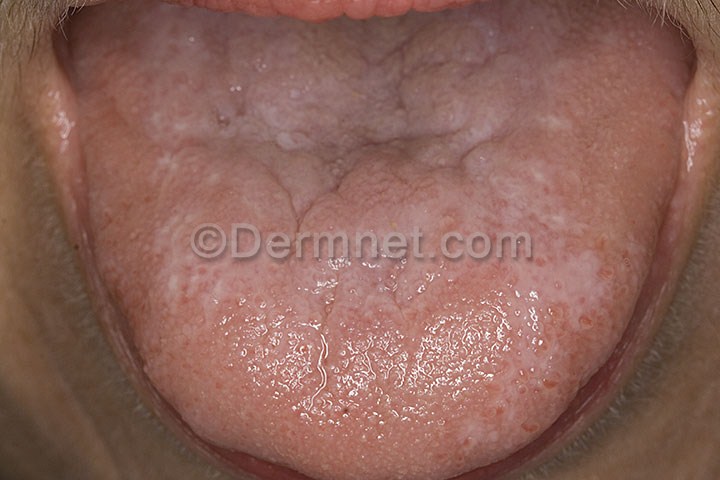
Disease: Psoriasis pictures Lichen Planus and related diseases